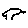
Label: bird